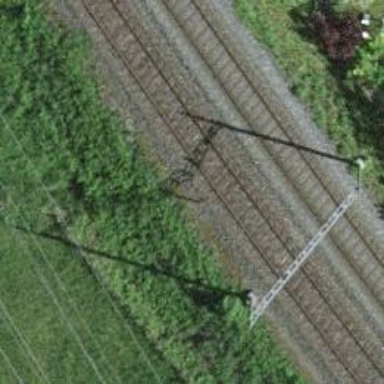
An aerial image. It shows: Single railway track with electrified contact line.